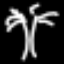
Label: palm tree